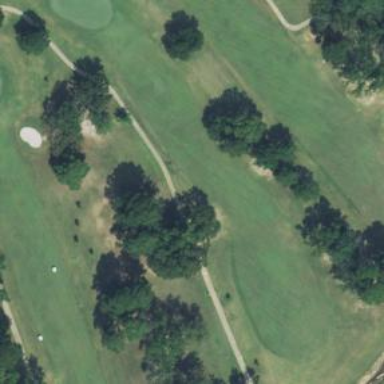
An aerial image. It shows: Golf fairway surrounded by grass.